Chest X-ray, PA view. Patient: 62 years old, sex M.
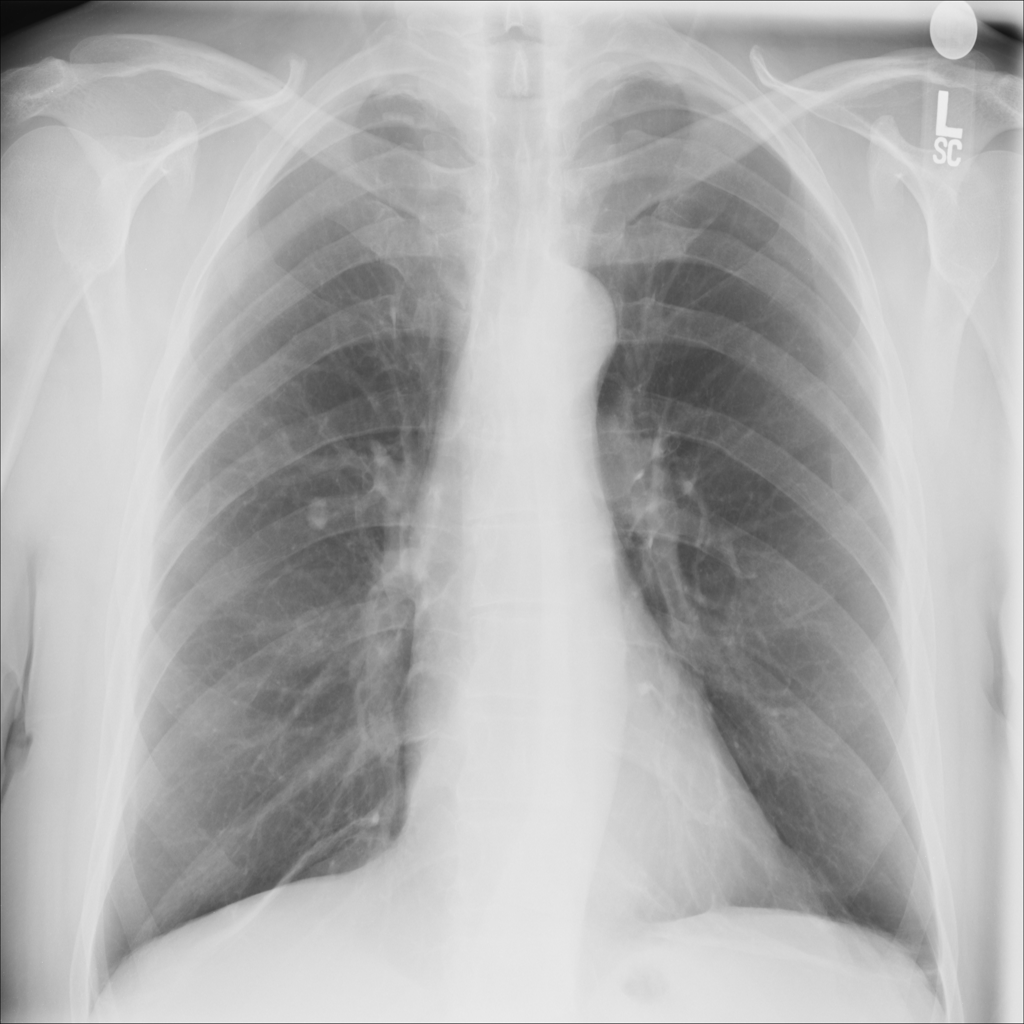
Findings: Atelectasis